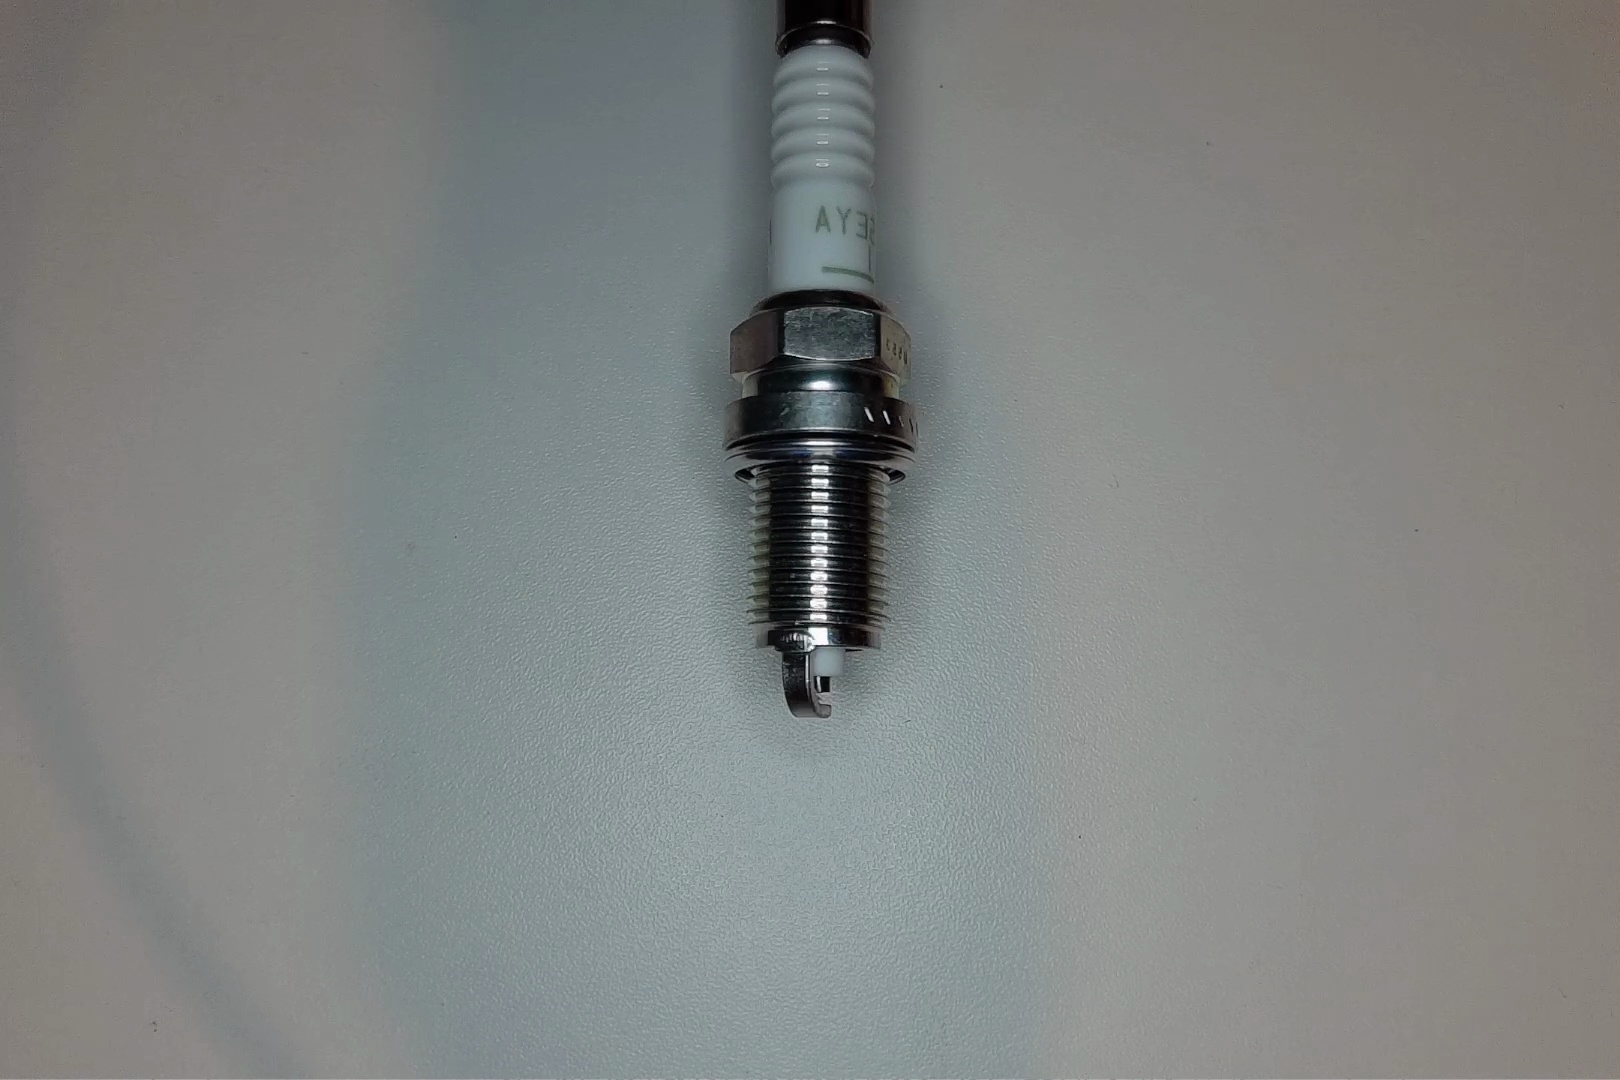
Label: normal